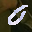
Label: 0